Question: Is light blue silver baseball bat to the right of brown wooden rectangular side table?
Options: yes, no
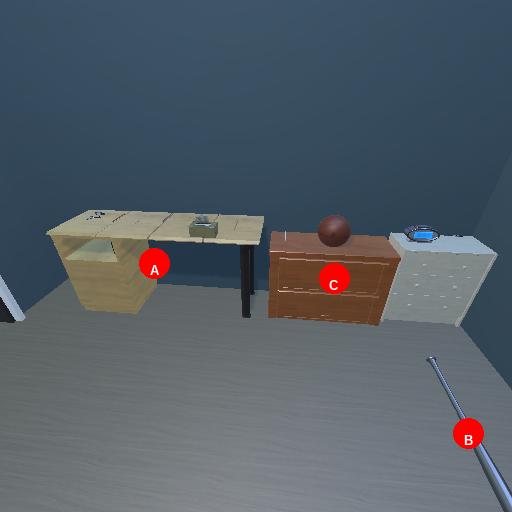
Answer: yes